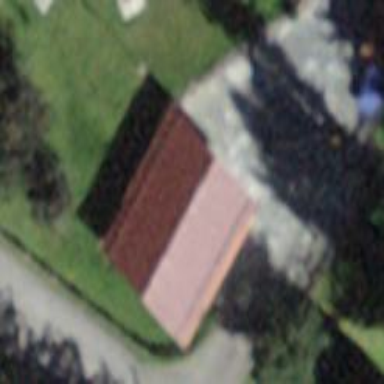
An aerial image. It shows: Building with tiled roof.